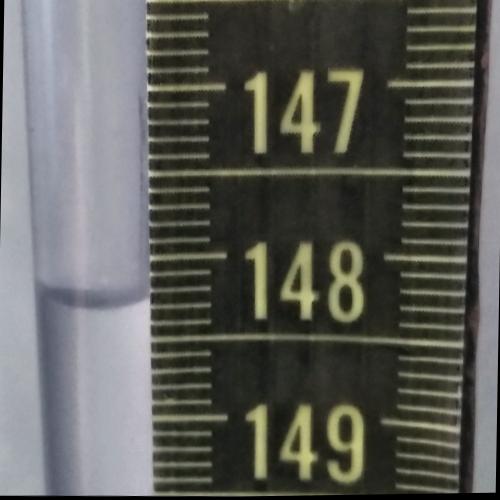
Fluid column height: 148.3 cm